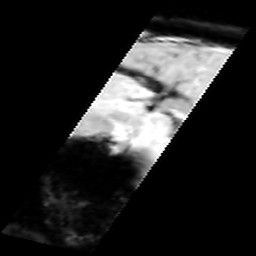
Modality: inplaneT2
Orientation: sagittal
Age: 21
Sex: male